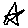
Label: star